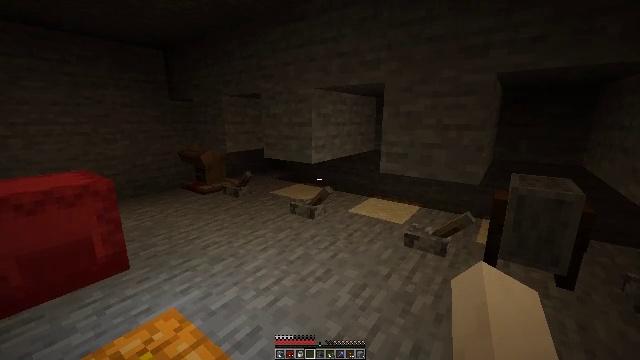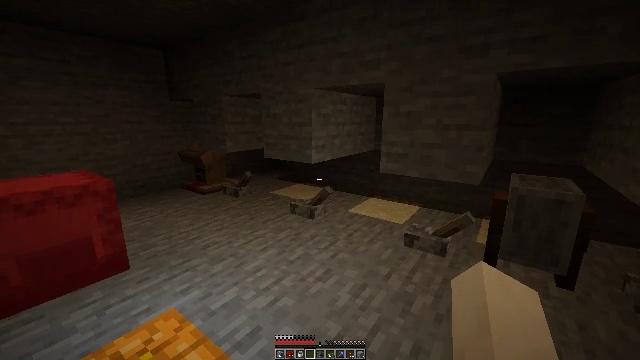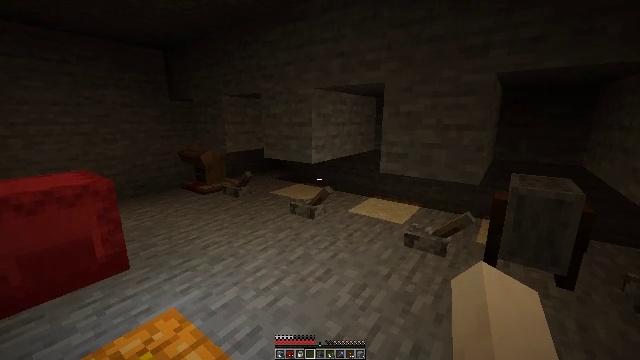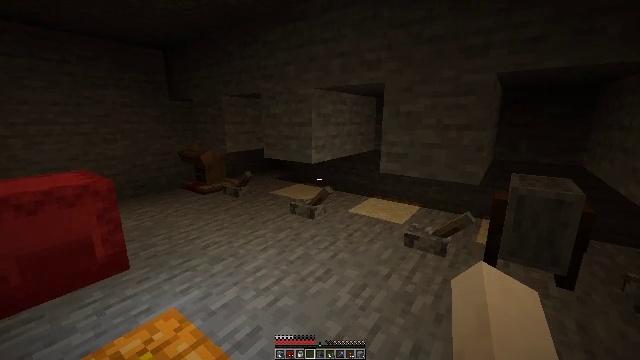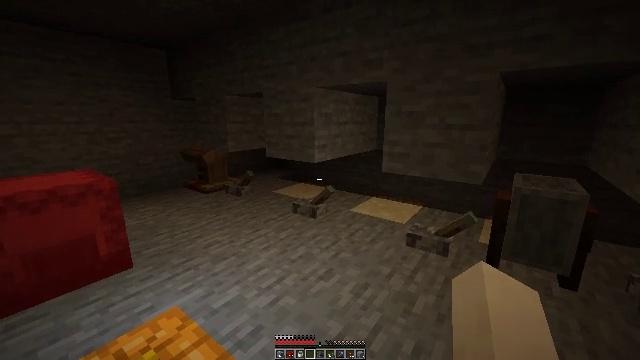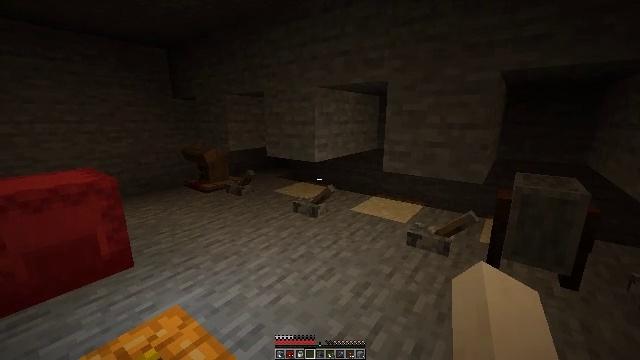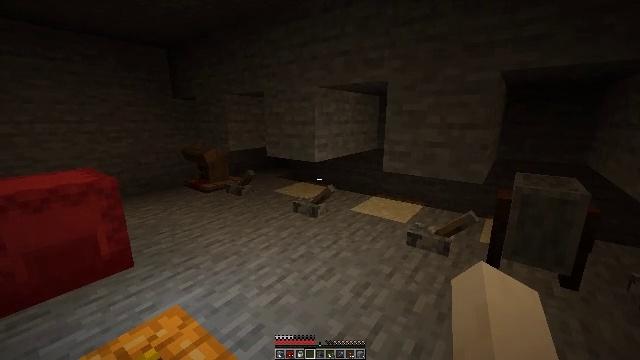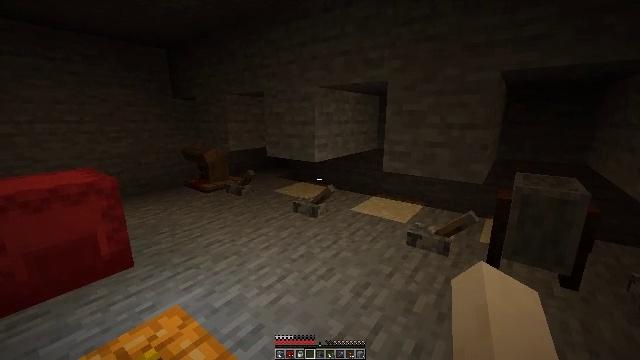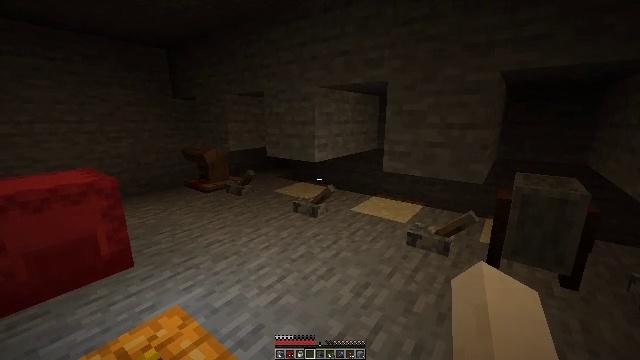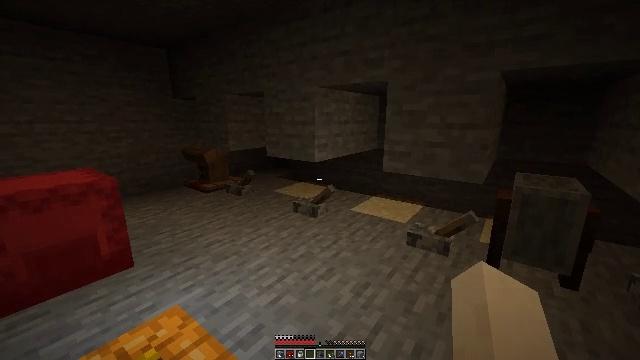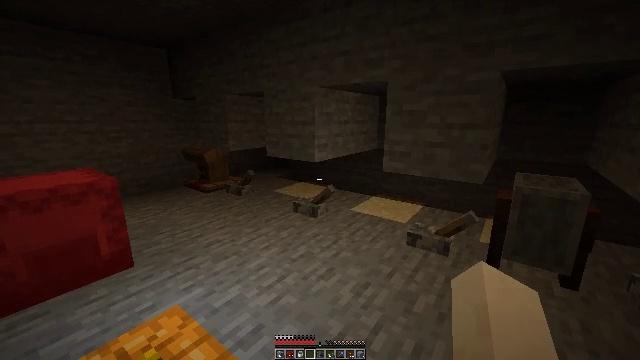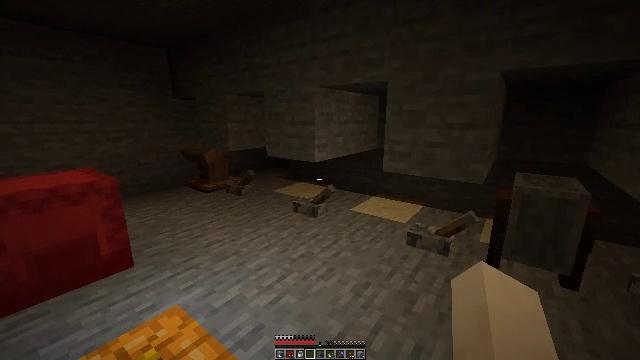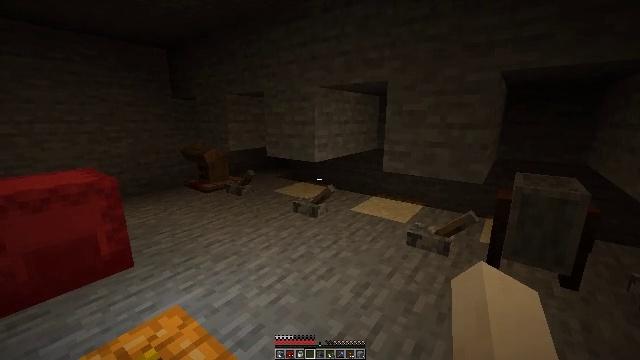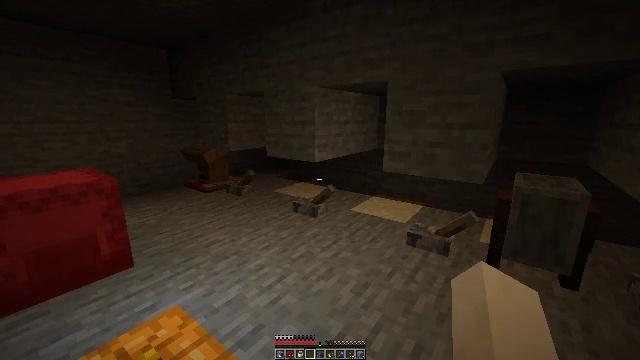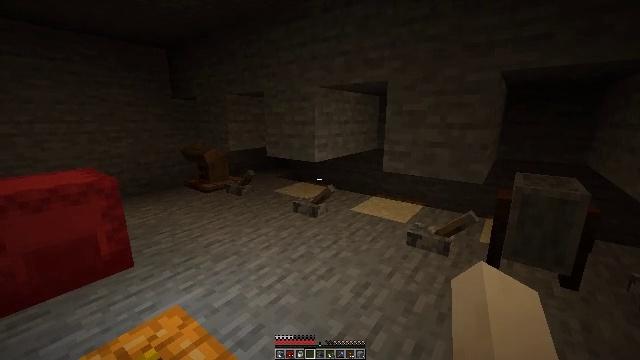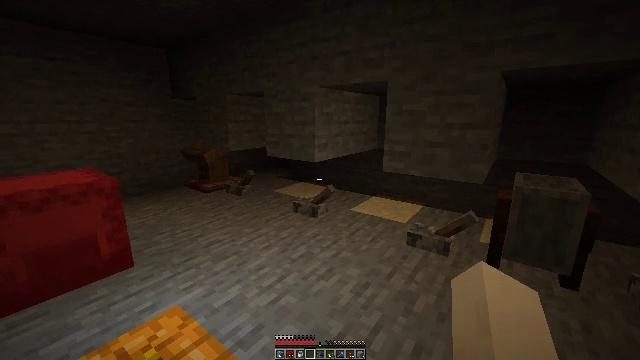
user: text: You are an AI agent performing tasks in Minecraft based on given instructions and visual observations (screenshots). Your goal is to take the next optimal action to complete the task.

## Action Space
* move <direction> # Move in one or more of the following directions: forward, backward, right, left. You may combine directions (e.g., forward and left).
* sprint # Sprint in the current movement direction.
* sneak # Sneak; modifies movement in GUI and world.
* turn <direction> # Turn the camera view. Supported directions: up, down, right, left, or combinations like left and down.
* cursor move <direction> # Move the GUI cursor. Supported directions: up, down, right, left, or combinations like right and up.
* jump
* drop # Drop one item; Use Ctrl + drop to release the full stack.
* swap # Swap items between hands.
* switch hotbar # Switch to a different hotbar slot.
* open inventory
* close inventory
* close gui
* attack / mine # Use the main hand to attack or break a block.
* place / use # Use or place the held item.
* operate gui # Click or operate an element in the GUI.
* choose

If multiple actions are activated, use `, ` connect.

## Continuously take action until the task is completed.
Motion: motion action
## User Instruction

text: Recover the brewing stand by mining it.
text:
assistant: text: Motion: no_op
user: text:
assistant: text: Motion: no_op
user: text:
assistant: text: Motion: no_op
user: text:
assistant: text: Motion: no_op
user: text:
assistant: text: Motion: no_op
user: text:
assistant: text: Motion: no_op
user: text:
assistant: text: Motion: no_op
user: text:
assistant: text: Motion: no_op
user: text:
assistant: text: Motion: no_op
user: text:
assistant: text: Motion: no_op
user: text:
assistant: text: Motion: no_op
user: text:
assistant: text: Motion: no_op
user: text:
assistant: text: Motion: no_op
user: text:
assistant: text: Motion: no_op
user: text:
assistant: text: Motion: no_op
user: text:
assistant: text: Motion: no_op
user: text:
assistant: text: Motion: no_op
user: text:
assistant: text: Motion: no_op
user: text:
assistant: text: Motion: no_op
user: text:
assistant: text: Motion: no_op
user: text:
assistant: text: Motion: no_op
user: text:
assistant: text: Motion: no_op
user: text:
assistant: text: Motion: no_op
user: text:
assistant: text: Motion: no_op
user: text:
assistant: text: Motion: no_op
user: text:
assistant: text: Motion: no_op
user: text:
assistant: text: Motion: no_op
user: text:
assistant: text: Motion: no_op
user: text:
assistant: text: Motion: no_op
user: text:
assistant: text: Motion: no_op